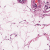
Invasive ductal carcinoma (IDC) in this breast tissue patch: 0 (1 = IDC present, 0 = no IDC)